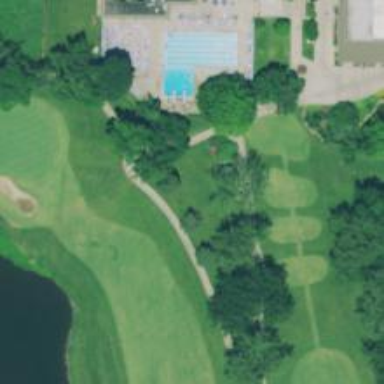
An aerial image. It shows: Path designated for golf carts.